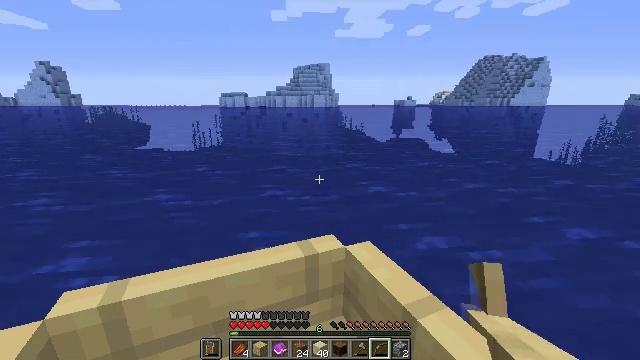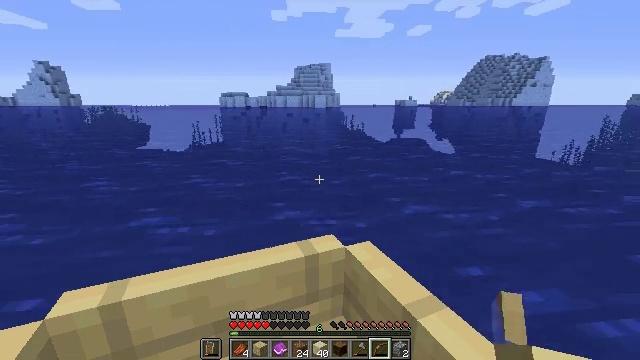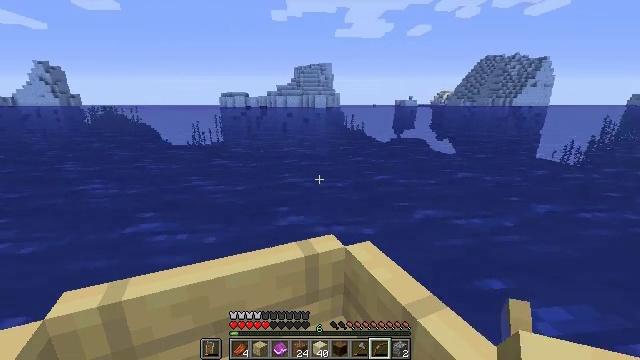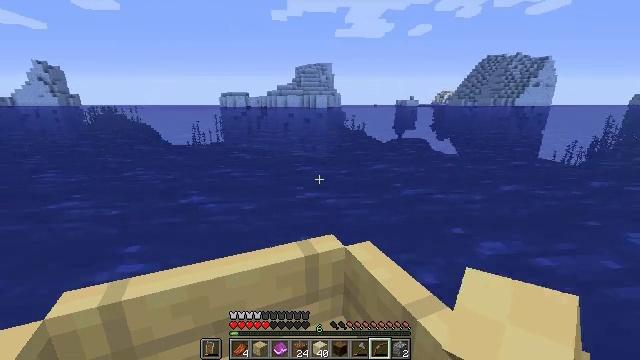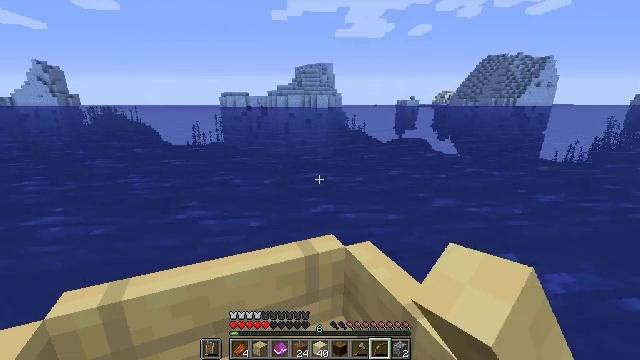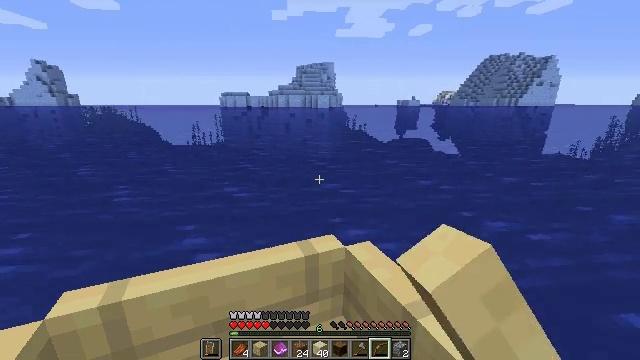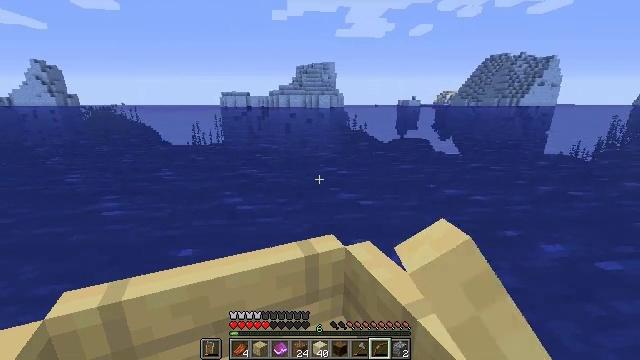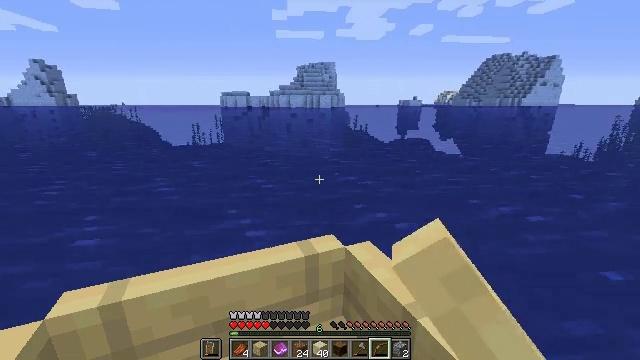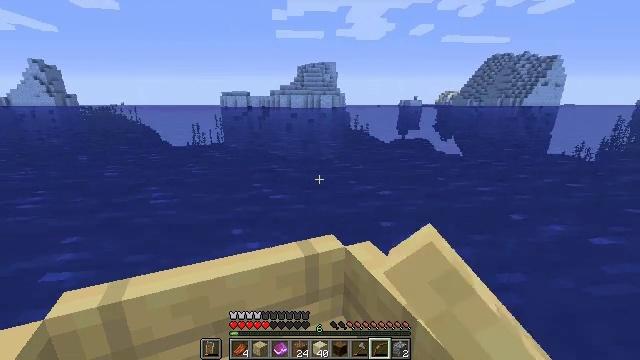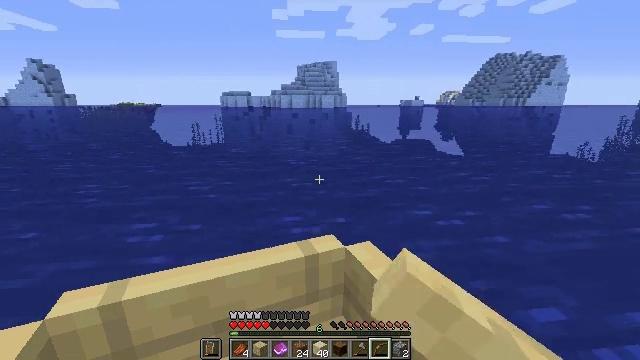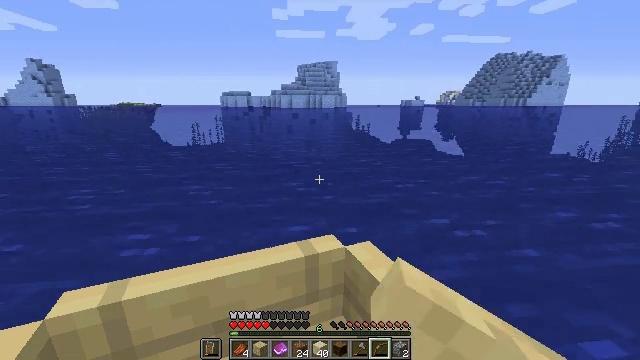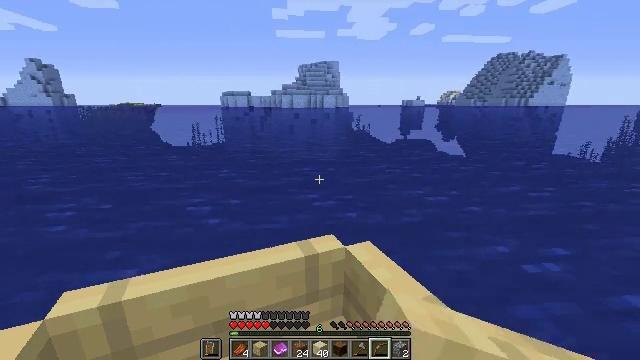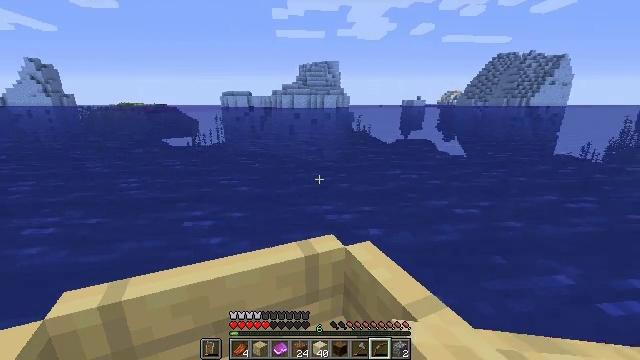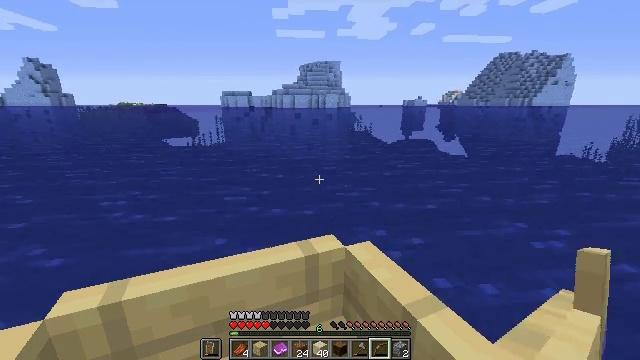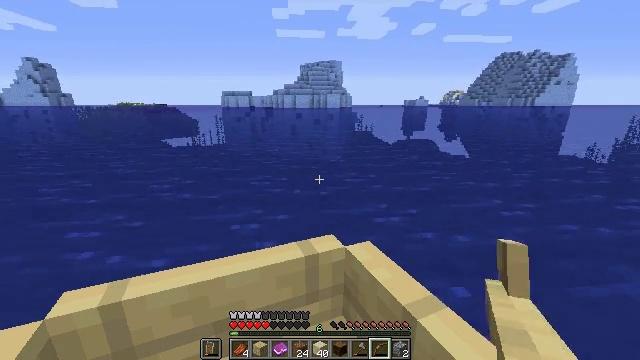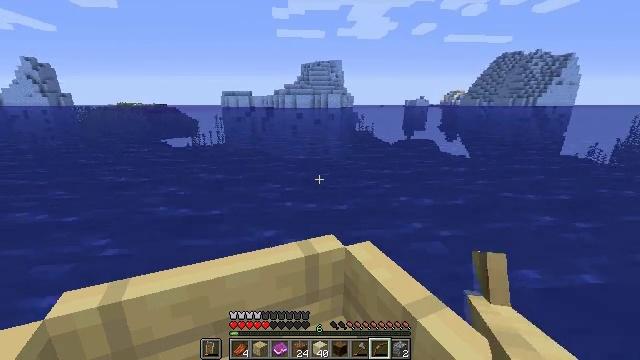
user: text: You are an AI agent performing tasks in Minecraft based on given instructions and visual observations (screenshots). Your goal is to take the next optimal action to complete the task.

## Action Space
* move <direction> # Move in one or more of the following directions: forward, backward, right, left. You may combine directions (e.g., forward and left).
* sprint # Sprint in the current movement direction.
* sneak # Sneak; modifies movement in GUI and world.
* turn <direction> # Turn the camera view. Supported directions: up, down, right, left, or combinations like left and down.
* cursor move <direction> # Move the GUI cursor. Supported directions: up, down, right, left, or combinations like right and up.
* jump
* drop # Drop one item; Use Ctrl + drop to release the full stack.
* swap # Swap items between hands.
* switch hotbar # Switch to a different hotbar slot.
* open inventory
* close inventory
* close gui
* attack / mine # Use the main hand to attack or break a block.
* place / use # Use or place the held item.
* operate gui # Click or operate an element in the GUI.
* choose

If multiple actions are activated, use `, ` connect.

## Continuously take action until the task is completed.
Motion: motion action
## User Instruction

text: Gather packed ice blocks.
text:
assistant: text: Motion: move forward
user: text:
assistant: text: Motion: move forward
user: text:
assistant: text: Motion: move forward
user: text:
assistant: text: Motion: move forward
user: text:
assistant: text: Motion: move forward
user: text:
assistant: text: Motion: move forward
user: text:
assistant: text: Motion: move forward
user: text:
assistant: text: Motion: move forward
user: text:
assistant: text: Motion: move forward
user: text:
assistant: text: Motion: move forward
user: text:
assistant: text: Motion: move forward
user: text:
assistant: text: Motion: move forward
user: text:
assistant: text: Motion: move forward
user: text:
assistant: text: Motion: move forward
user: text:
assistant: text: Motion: move forward
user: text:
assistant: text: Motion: move forward
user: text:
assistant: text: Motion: move forward
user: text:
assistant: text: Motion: move forward
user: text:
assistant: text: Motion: move forward
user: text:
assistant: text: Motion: move forward
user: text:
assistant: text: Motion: move forward
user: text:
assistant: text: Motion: move forward
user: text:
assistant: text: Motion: move forward
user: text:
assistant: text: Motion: move forward
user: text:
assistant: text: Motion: move forward
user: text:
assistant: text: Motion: move forward
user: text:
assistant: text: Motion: move forward
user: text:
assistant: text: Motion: move forward
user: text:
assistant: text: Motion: move forward
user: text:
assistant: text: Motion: move forward